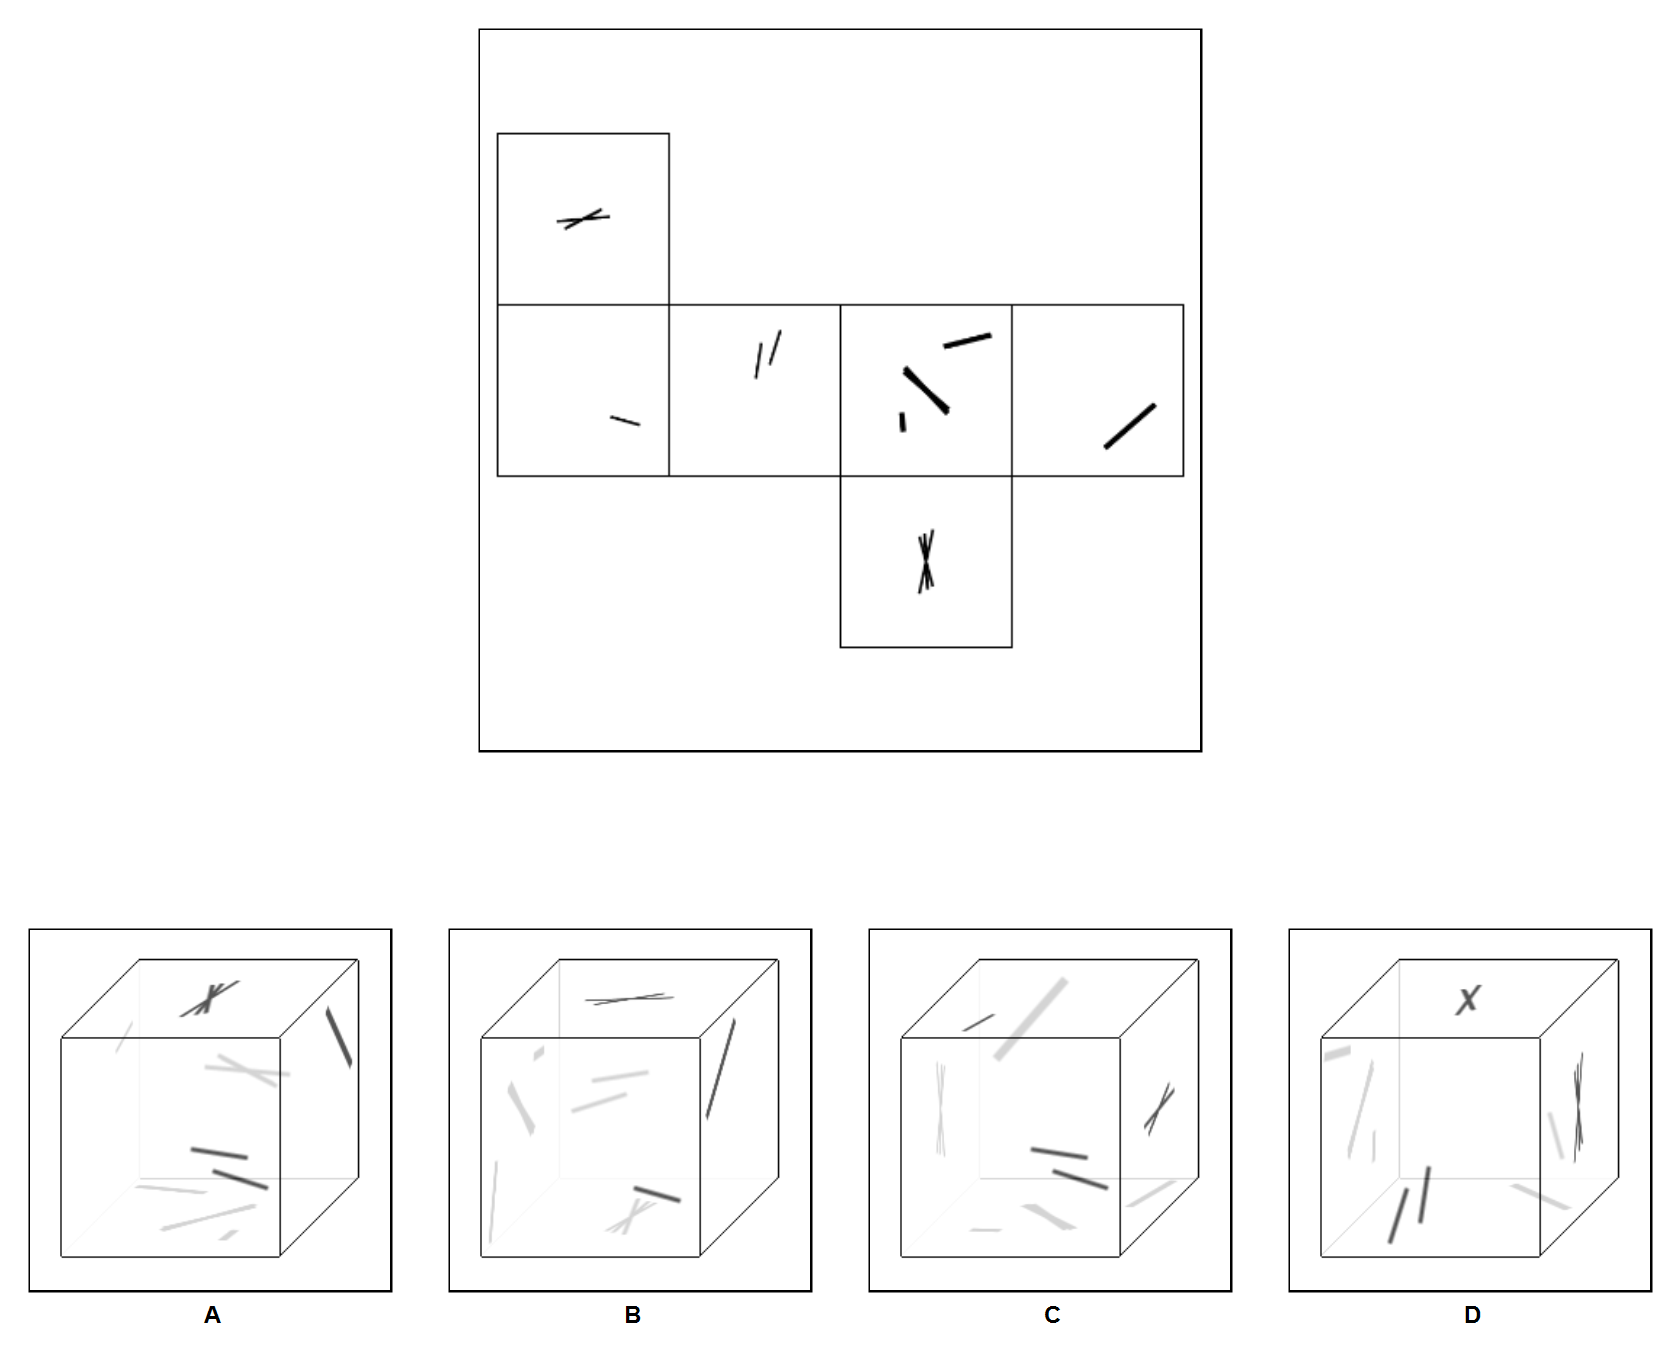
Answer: C